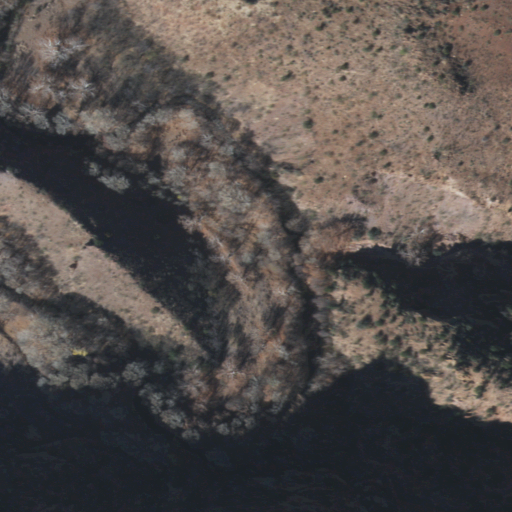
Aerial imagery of valley in Arizona named Knight Canyon containing shrub and woody wetlands